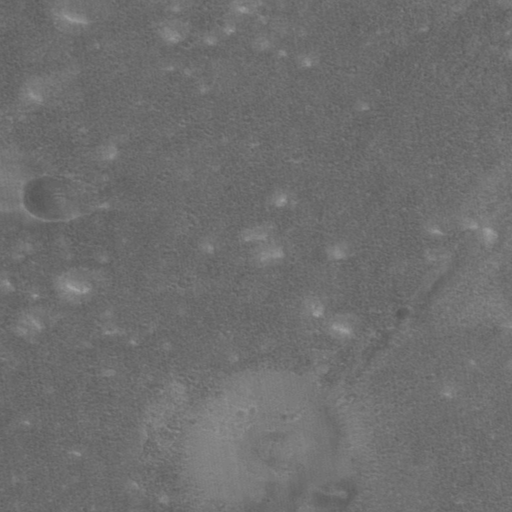
Classes present: Background, Cone